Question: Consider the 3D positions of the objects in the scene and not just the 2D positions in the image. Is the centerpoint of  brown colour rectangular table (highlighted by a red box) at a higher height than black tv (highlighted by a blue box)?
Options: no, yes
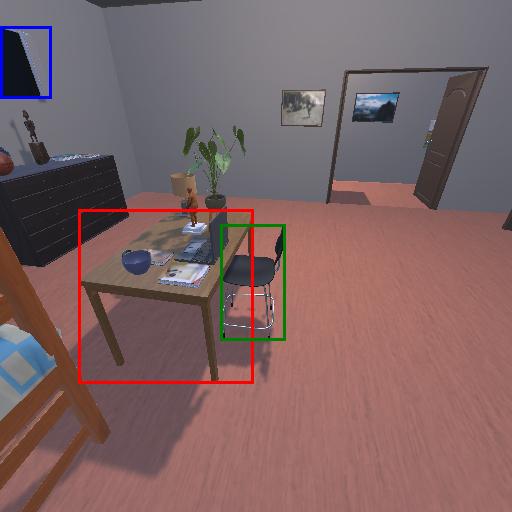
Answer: no